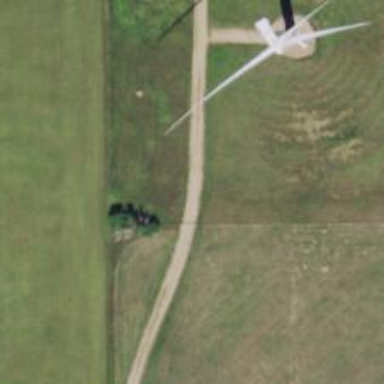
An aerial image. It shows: Road leading to wind farm area designated for service vehicles.